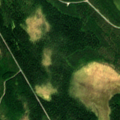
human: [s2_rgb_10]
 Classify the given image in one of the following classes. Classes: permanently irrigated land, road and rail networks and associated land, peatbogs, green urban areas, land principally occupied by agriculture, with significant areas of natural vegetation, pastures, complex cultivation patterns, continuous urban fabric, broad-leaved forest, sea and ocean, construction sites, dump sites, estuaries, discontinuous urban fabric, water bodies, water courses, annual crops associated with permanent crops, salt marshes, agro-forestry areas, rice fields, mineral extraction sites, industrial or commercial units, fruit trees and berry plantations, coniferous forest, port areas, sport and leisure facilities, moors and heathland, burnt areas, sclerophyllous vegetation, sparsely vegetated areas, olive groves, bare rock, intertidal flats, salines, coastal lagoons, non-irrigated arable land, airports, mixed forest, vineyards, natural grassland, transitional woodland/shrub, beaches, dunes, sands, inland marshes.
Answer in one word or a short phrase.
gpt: coniferous forest, mixed forest